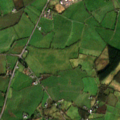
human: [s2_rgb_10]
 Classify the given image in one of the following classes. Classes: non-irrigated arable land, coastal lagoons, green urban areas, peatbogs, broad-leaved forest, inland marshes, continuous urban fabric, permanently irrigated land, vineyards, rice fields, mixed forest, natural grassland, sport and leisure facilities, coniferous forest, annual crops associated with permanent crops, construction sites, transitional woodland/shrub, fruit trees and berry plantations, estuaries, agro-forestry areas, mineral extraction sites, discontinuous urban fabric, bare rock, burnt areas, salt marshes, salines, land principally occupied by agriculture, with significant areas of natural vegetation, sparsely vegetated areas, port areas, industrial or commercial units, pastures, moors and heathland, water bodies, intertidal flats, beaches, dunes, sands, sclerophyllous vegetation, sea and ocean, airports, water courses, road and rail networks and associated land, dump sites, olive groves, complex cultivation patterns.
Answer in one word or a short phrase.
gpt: discontinuous urban fabric, sport and leisure facilities, pastures